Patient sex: F
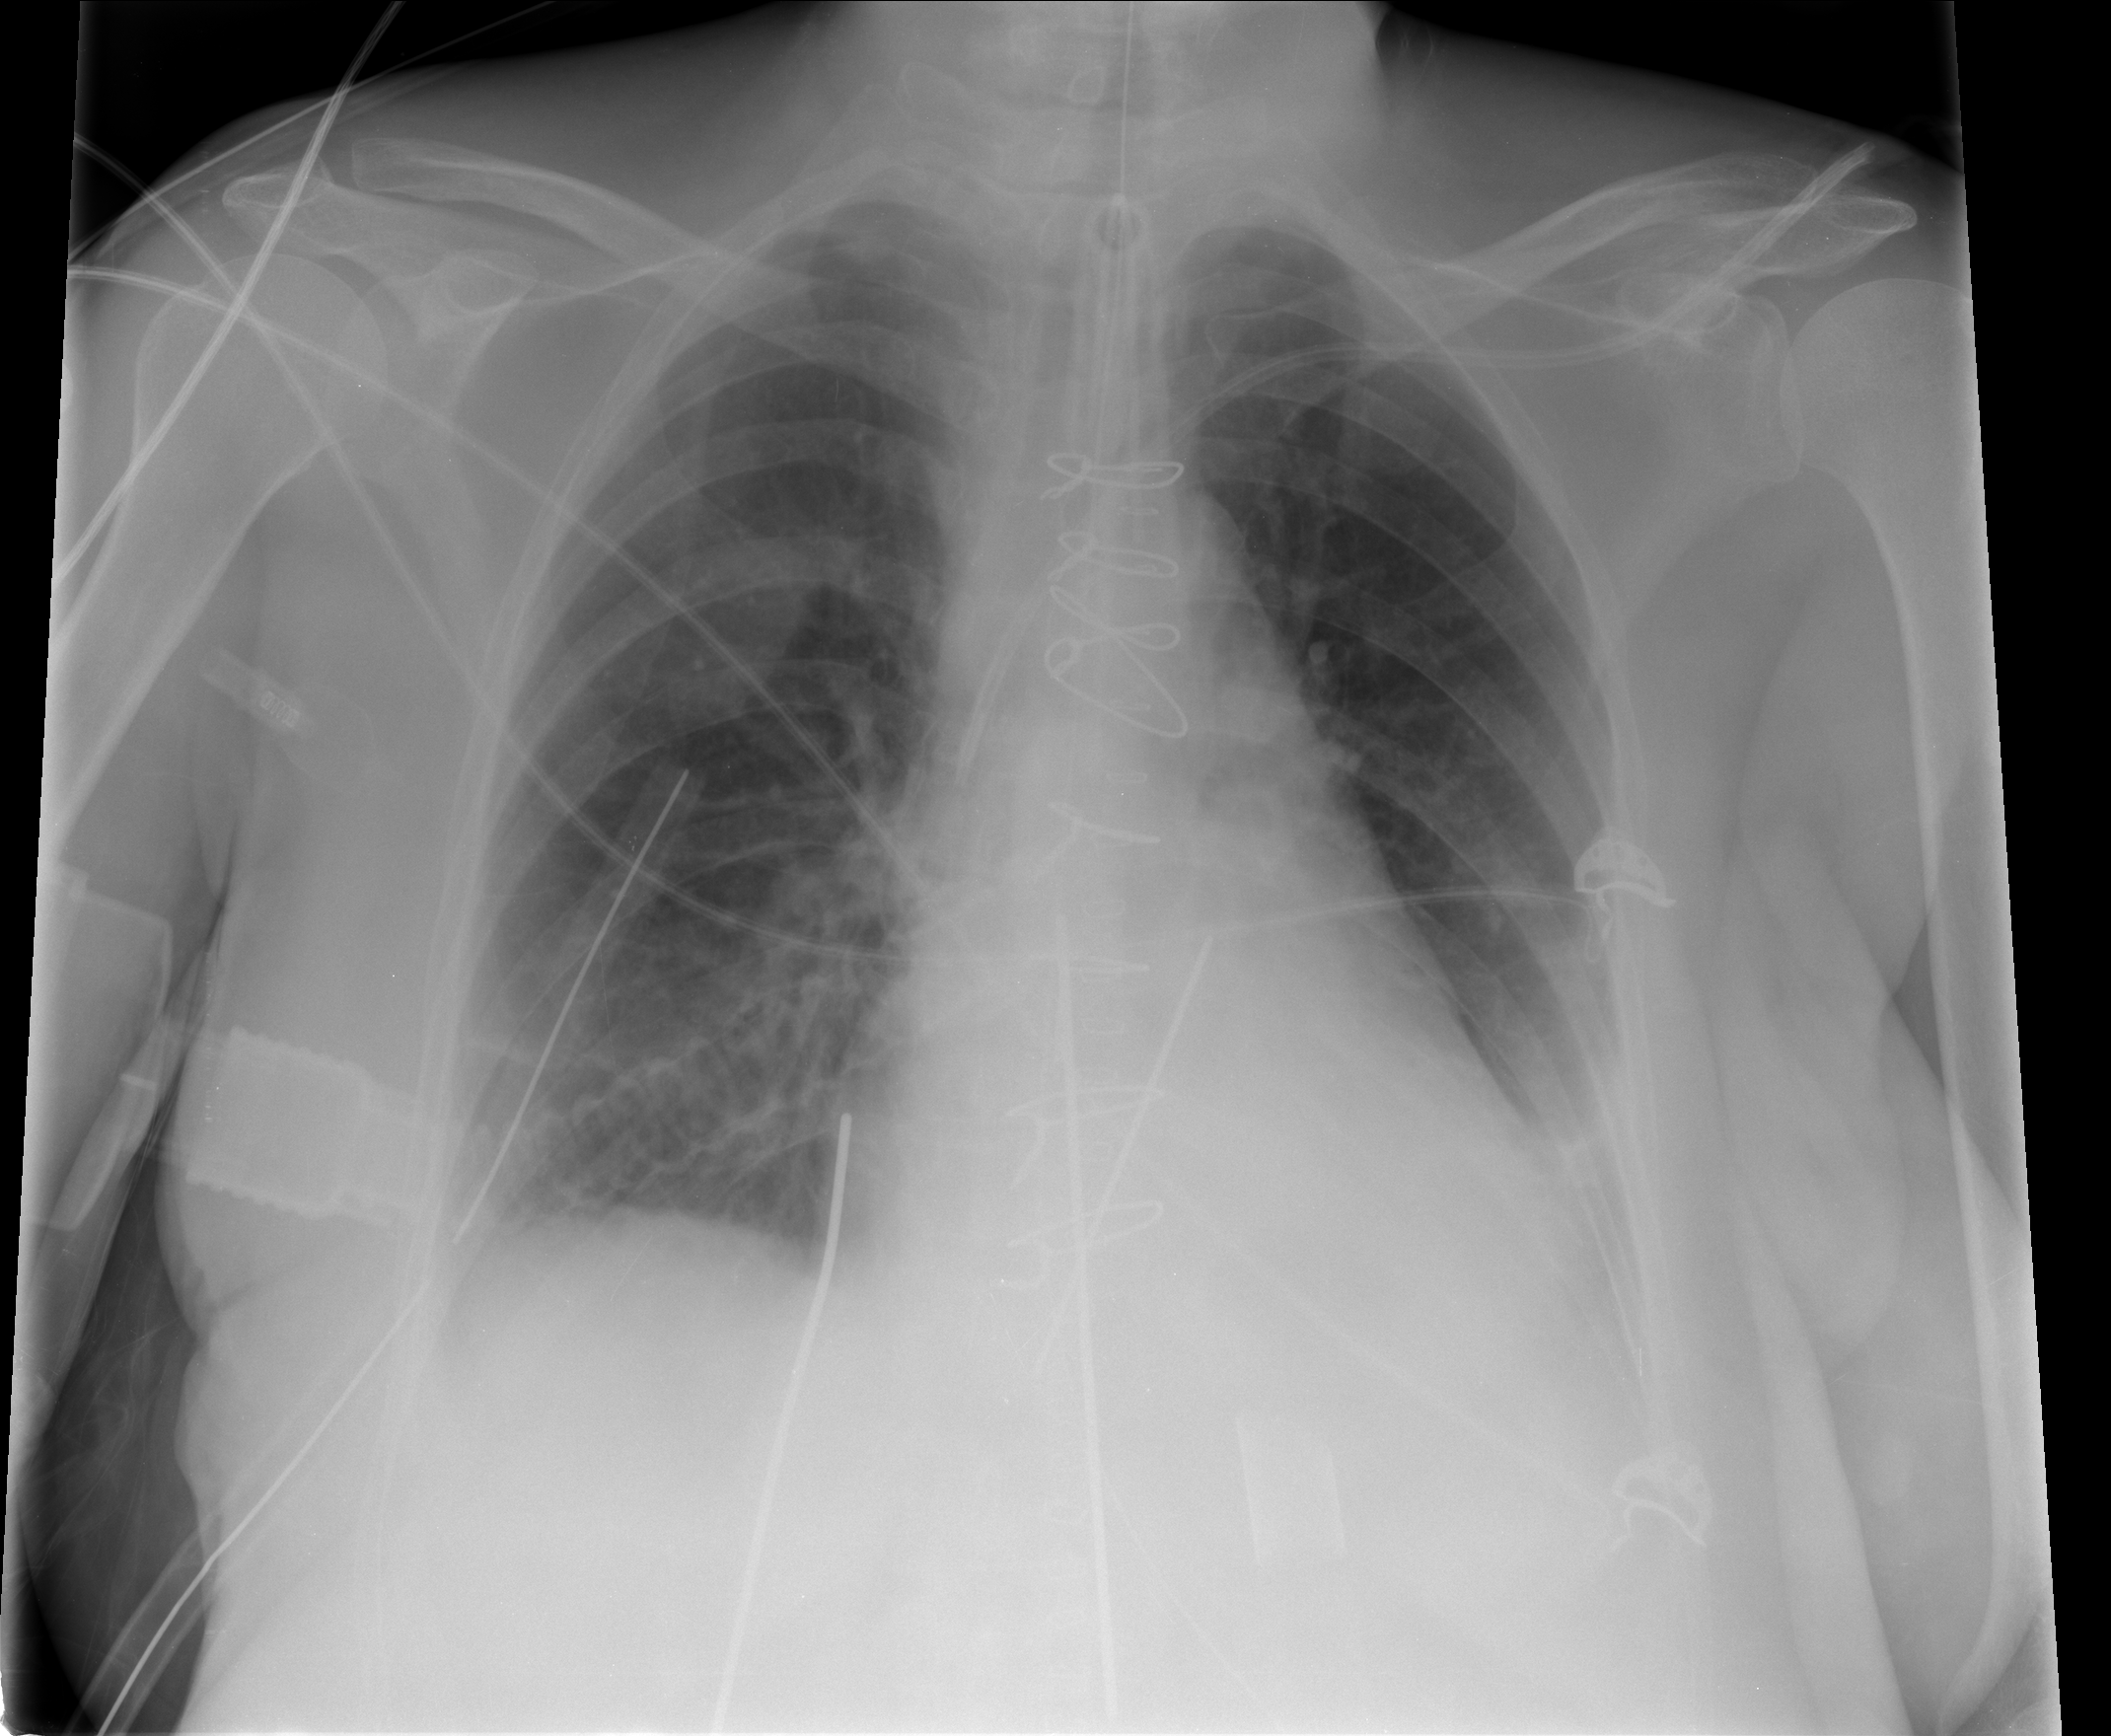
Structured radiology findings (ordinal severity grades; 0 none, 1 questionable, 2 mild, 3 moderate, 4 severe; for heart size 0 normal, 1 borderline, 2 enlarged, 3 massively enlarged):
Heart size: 0
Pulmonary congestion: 0
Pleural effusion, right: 1
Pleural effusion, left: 2
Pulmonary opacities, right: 0
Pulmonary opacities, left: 0
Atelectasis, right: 1
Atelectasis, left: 2